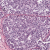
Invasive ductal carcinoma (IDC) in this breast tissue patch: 0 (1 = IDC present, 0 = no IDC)